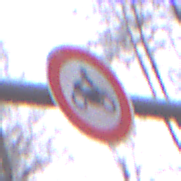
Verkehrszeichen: VerbotKraftraeder
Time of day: Midday
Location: Outdoor (Nature)
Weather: Overcast
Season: Autumn
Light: Natural